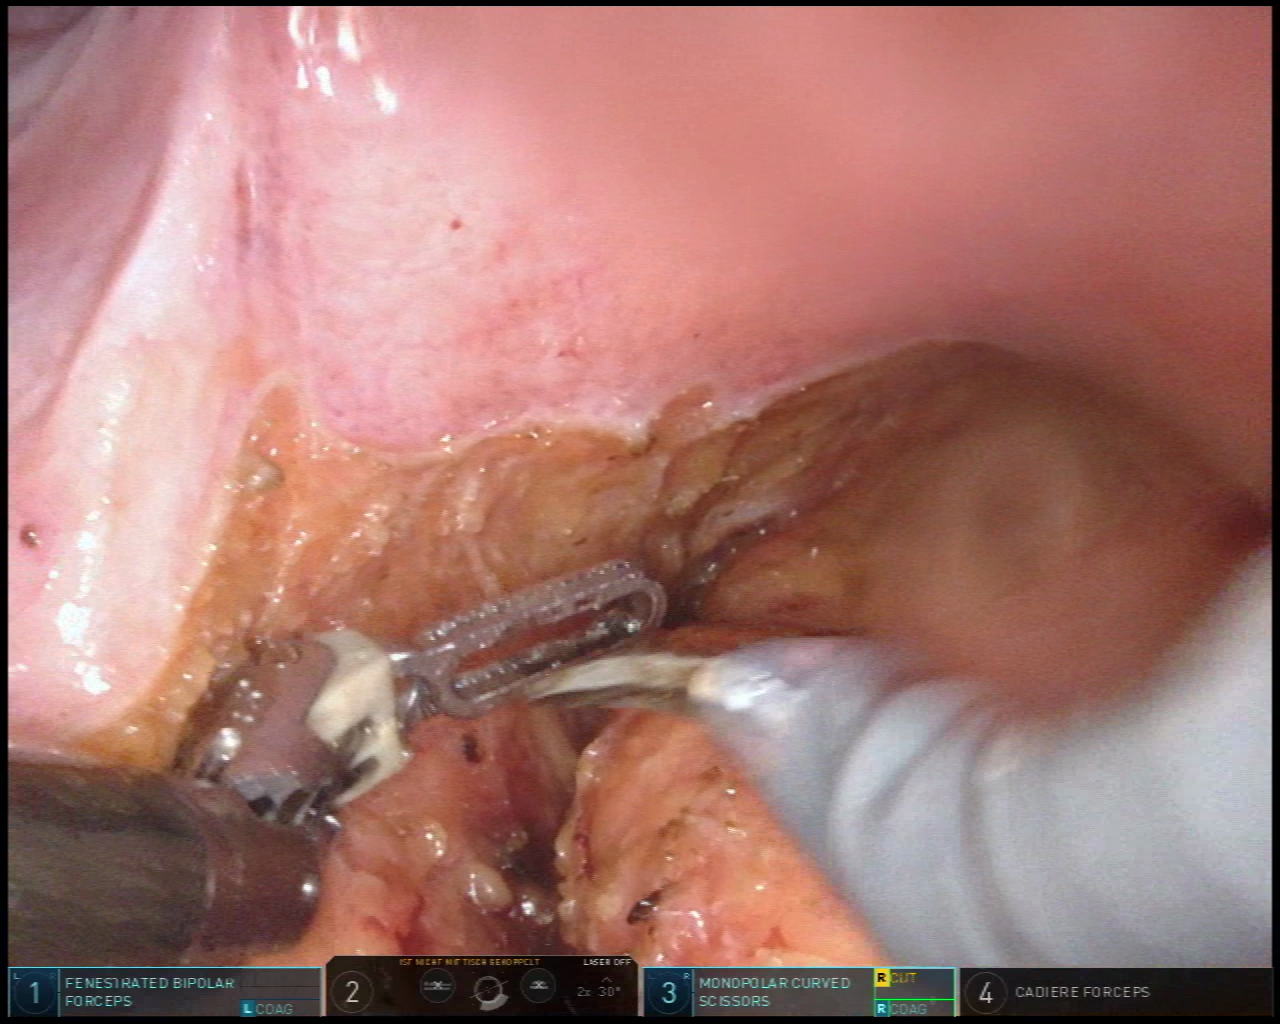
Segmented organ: vesicular_glands
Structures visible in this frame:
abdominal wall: no
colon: no
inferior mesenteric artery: no
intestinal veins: no
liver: no
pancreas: no
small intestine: no
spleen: no
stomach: no
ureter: no
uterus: no
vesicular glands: yes